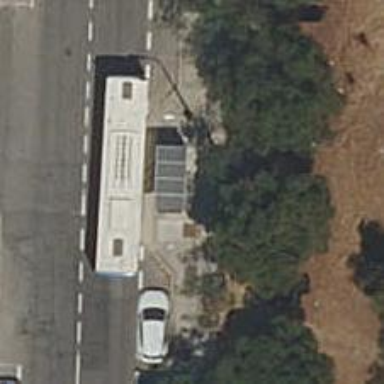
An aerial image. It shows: Bus stop with platform for public transport.